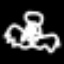
Label: angel